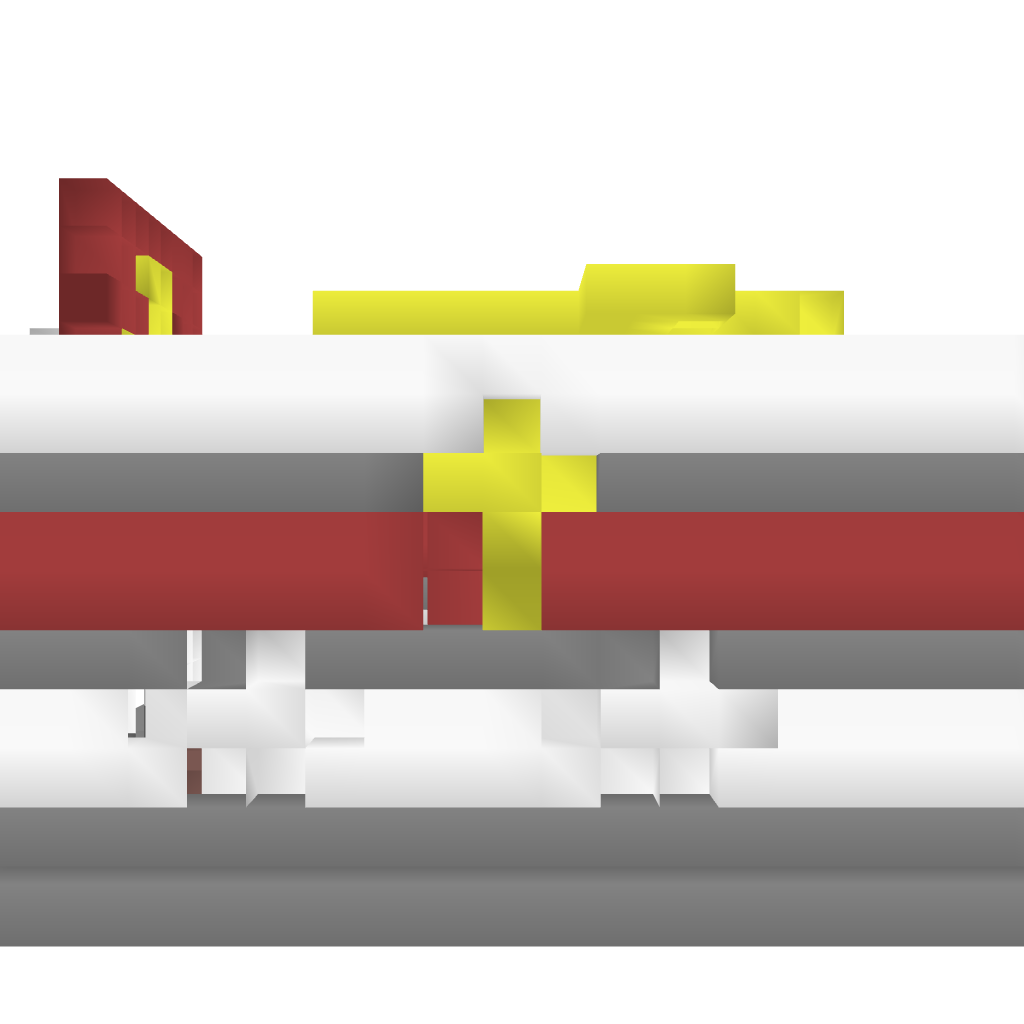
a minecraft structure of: Church good quality